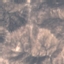
Land use / land cover: HerbaceousVegetation